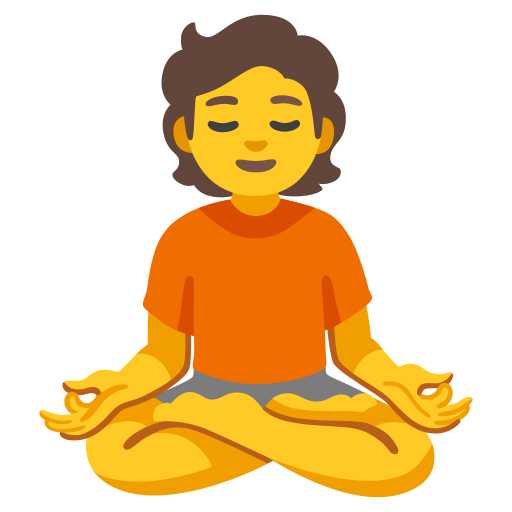
Emoji: 🧘